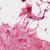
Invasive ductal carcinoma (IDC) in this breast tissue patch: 0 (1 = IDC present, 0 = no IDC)